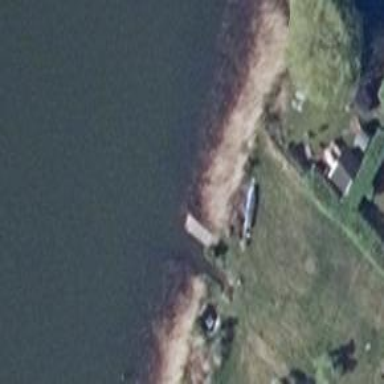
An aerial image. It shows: Man-made pier.